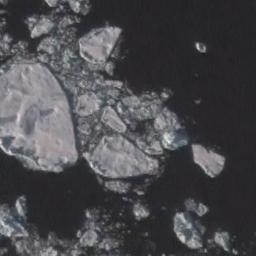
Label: sea_ice